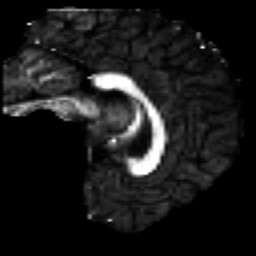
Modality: FA
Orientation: sagittal
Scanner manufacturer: ge
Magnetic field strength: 3 T
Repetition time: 7.98 s
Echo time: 0.0701 s